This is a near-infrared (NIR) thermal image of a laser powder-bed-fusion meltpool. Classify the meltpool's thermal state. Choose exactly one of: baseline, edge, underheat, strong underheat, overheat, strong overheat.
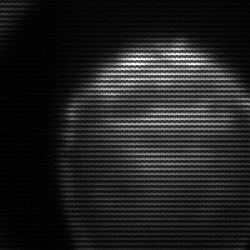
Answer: edge